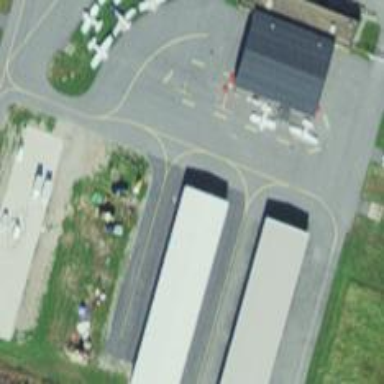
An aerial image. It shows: View of taxiway at the airport.